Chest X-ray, PA view. Patient: 44 years old, sex M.
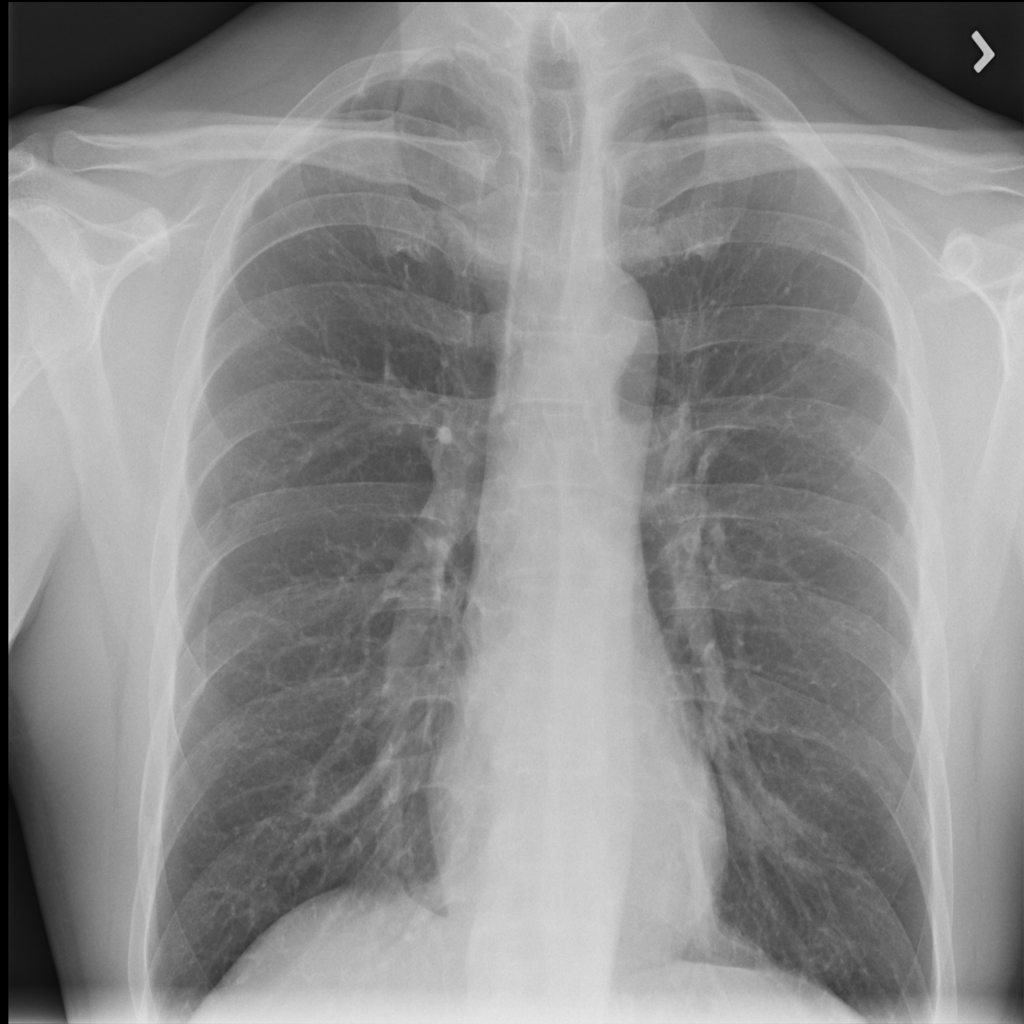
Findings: No Finding